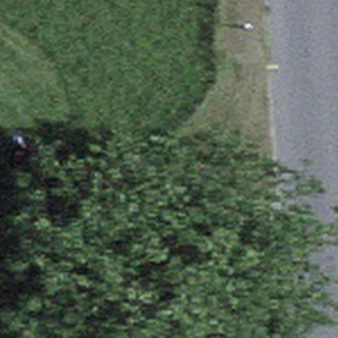
Label: other